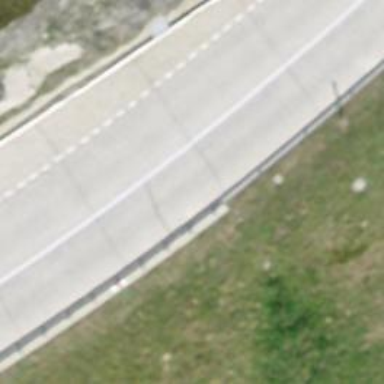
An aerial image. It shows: Primary road with asphalt surface.